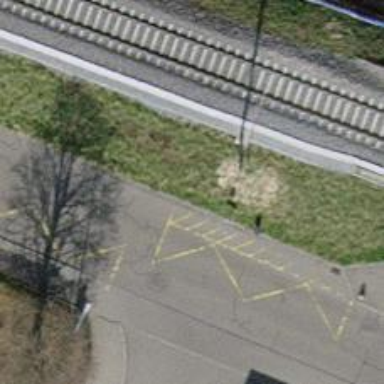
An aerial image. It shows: Platform for public transport is situated by the road.